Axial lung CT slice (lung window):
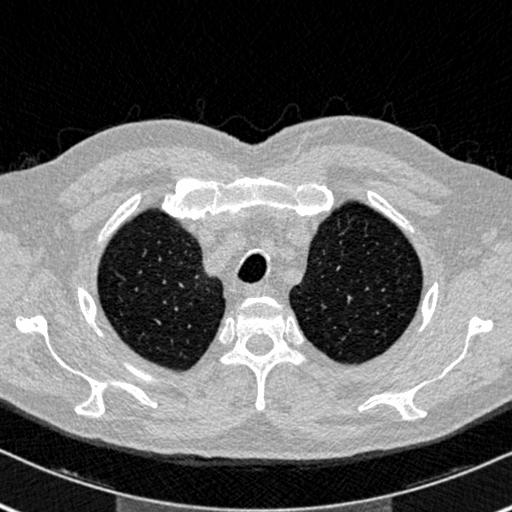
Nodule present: no